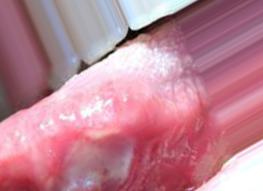
Condition: Mouth Ulcer